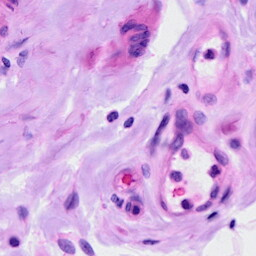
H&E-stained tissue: Ovarian